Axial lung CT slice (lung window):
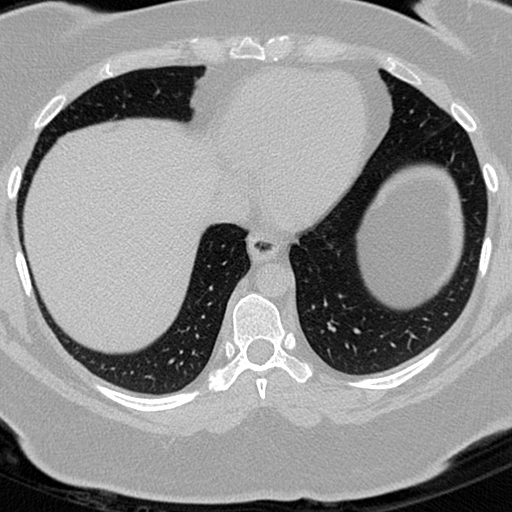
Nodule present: no